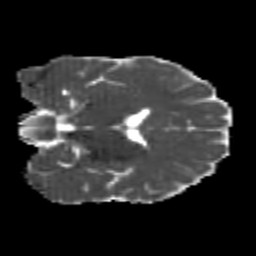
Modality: MD
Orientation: coronal
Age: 25
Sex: male
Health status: healthy
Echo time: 0.074 s